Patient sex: M
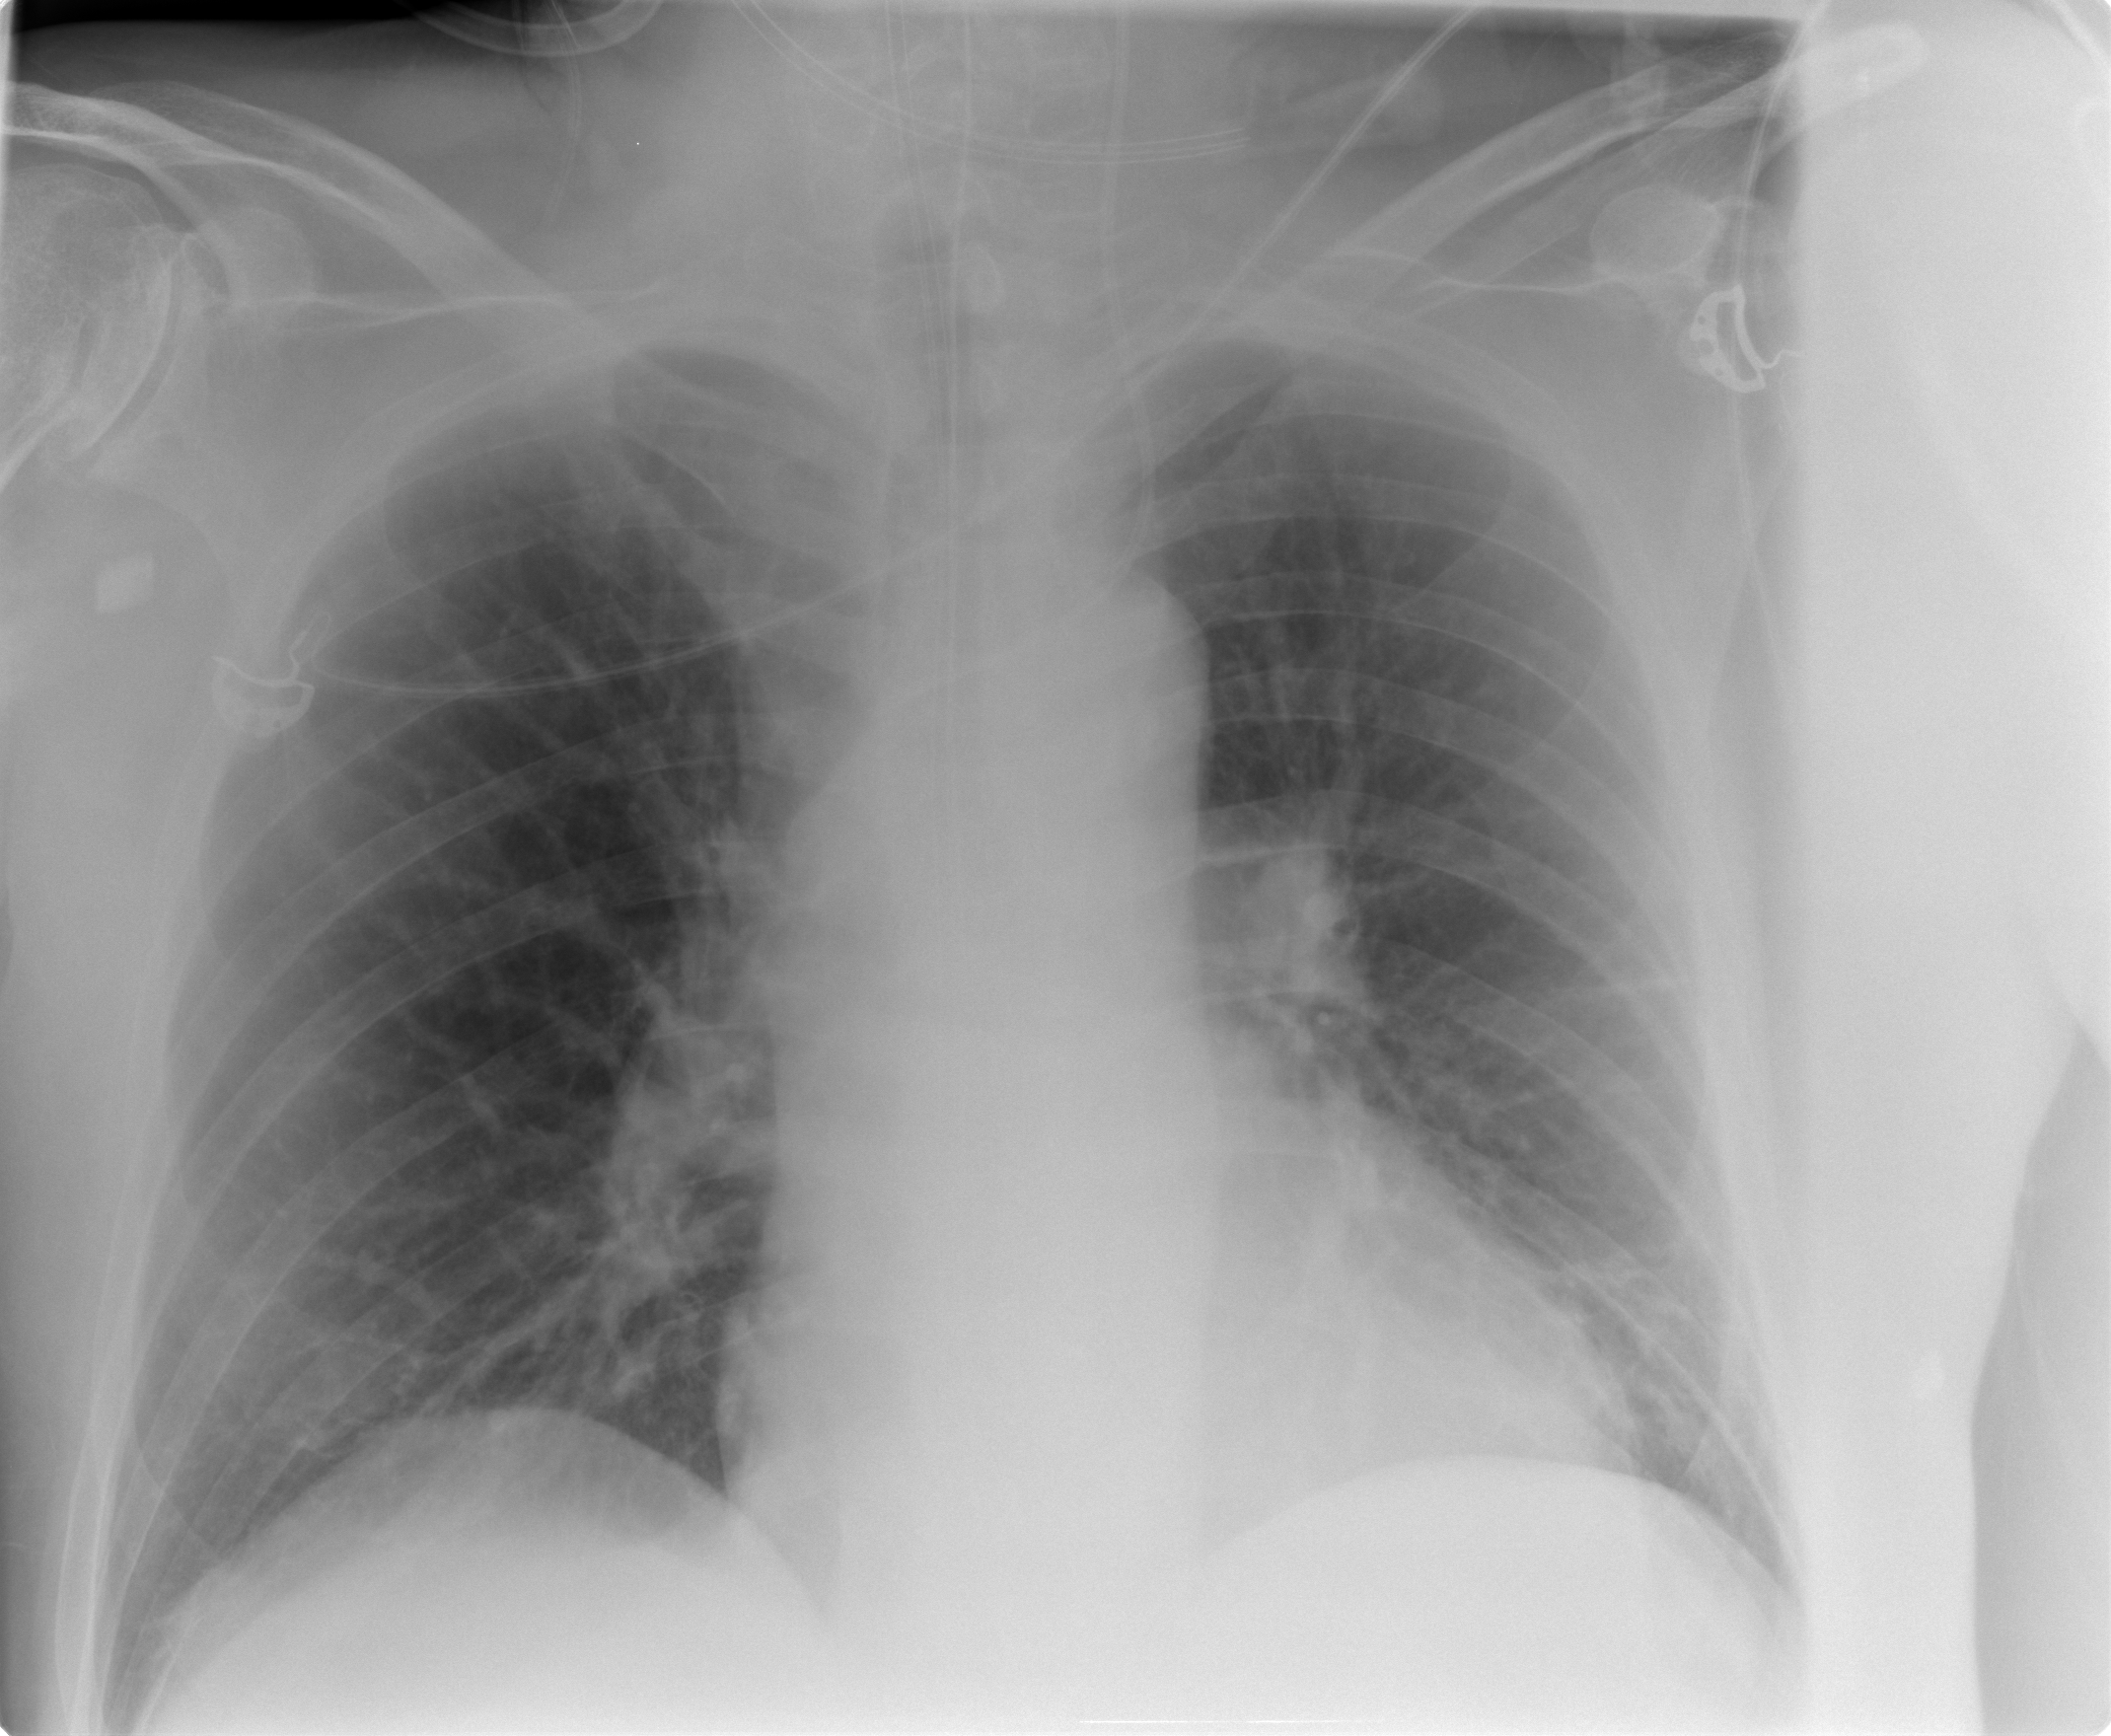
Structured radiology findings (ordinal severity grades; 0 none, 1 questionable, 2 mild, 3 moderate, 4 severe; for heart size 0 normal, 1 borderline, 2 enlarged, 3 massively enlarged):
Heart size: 0
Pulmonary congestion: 2
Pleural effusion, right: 0
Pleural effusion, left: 0
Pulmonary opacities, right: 0
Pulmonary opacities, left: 2
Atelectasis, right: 0
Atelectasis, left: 0